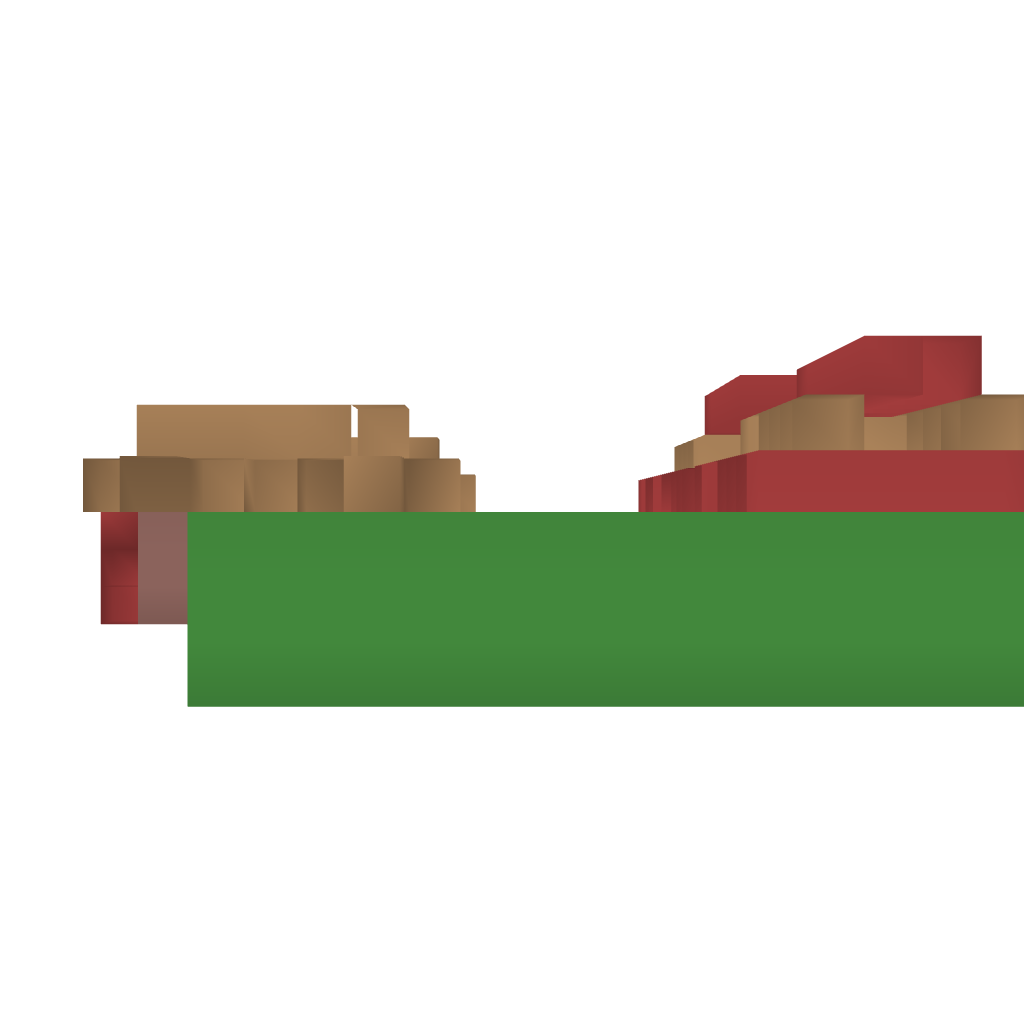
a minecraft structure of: dog stable bad low quality